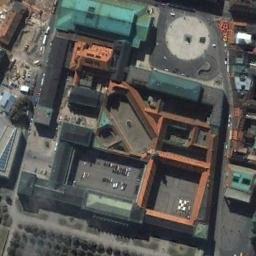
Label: palace